Aerial crown-view tile of a tropical tree (Barro Colorado Island, Panama), acquired 20250915:
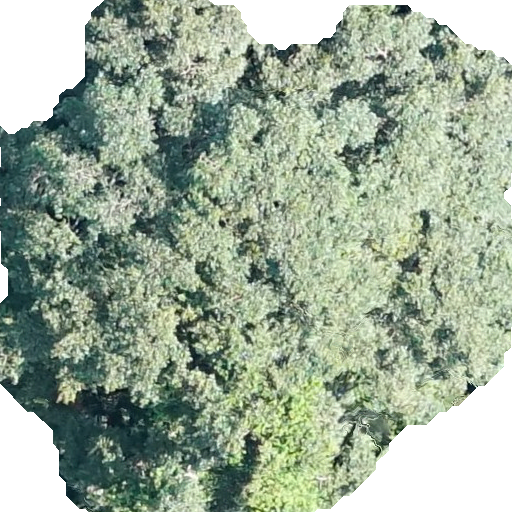
Species: Chrysophyllum cainito
GBIF accepted scientific name: Chrysophyllum cainito
Crown area: 327.467 m²